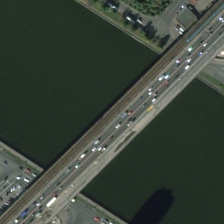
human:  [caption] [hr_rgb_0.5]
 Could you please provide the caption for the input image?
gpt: a large amount of green vegetation and tall trees were planted along the river .

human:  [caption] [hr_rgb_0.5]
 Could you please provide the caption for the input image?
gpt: there are many cars on the bridge .

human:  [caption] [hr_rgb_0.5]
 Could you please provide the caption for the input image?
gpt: a large amount of green vegetation and tall trees were planted along the river .

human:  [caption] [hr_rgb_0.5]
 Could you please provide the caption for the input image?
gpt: there are many cars on the bridge .

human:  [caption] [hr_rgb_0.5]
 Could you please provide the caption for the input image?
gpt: there are many cars on the bridge .